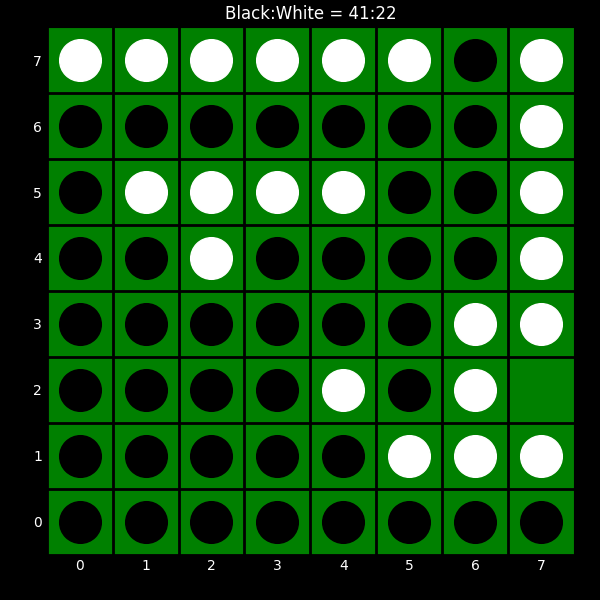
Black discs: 41
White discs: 22